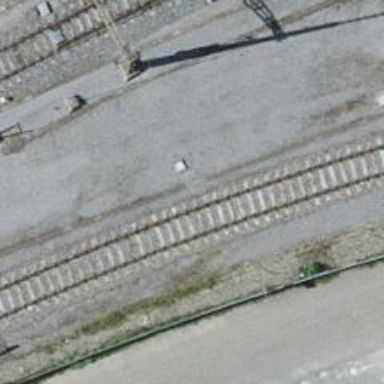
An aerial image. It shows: Rail yard with electrified contact lines for the railway.